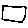
Label: square